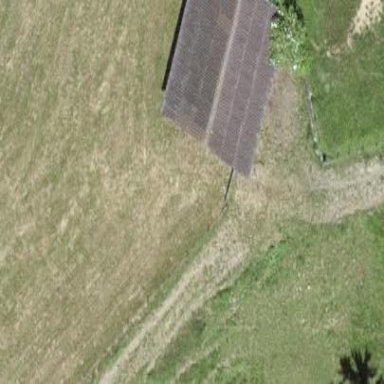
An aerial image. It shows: Barn.